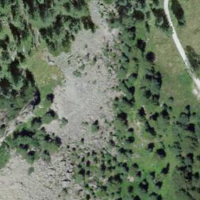
EUNIS habitat code: 48
Species observed at this site:
Ajuga pyramidalis